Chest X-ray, AP view. Patient: 62 years old, sex M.
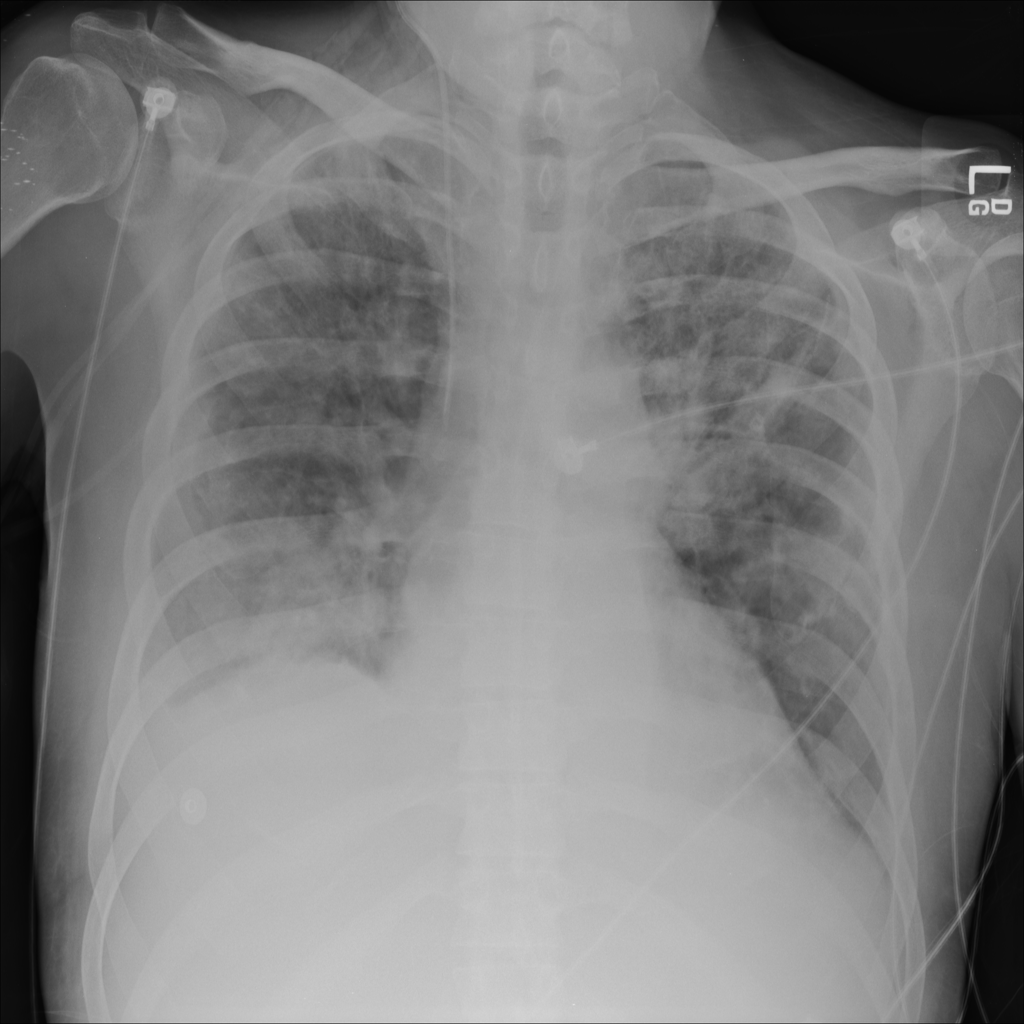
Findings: Consolidation, Pneumothorax